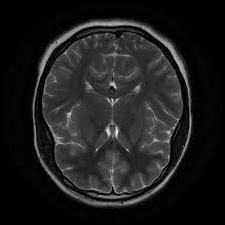
Label: notumor